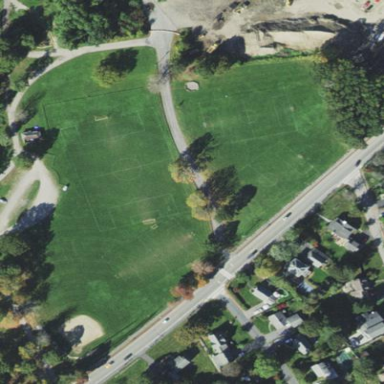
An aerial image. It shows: Recreation ground.